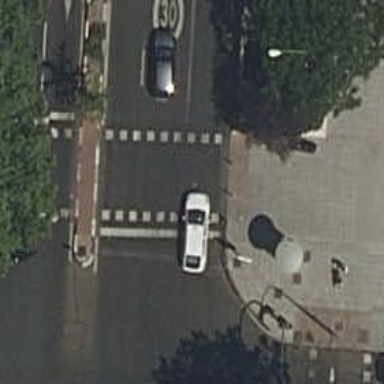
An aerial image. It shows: Road with traffic signals at crossing.